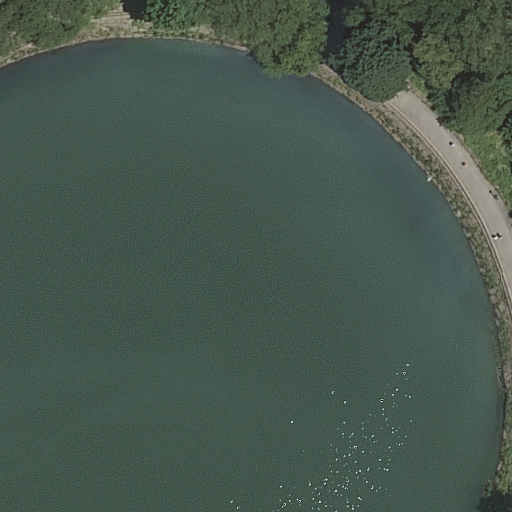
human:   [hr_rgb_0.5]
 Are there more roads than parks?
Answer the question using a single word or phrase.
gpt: no

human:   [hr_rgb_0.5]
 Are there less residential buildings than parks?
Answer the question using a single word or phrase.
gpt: yes

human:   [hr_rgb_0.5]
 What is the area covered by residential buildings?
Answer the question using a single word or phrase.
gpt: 0m2

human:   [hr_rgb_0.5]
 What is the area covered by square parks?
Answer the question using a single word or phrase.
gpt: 0m2

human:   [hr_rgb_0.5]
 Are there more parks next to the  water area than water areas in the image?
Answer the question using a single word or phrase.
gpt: no

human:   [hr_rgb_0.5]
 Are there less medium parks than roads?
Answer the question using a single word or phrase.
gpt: yes

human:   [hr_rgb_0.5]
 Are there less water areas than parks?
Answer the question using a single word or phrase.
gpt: no

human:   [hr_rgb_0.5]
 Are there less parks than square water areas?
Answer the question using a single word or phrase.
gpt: no

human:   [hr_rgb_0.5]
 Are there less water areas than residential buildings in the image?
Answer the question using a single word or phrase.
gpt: no

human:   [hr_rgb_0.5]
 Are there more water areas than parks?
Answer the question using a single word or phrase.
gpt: no

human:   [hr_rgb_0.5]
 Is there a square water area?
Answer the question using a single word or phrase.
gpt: no

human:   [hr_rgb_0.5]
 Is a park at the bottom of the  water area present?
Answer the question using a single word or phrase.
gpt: no

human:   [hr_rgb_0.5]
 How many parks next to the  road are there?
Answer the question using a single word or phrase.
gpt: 1

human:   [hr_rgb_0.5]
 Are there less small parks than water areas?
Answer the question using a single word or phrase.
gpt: yes

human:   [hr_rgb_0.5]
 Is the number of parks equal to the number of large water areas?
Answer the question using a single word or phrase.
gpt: yes

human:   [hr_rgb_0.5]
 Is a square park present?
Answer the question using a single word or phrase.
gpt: no

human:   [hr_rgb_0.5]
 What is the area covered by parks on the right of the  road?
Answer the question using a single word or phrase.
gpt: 10631m2

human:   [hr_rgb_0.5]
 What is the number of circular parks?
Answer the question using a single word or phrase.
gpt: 0

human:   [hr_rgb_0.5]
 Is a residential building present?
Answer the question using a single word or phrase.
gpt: no

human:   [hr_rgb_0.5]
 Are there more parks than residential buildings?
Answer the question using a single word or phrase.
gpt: yes

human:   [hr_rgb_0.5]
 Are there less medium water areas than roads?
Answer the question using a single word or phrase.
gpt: yes

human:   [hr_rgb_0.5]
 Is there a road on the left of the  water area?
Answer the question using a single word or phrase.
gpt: no

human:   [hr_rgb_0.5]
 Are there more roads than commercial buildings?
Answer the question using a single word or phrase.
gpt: yes

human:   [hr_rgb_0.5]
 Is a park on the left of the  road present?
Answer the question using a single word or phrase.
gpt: no

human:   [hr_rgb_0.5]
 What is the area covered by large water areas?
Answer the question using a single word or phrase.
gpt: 8473m2

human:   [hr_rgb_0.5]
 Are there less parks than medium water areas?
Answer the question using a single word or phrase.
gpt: no

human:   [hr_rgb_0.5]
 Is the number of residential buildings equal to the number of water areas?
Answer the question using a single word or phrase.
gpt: no

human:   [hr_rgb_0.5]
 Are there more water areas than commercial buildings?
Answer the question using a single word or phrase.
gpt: yes

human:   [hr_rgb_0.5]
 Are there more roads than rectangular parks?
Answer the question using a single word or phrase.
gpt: no

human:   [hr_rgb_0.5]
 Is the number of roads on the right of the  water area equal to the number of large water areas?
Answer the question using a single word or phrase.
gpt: no

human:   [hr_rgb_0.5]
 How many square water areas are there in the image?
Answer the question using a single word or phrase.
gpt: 0

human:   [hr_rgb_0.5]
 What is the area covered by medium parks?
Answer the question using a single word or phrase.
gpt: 0m2

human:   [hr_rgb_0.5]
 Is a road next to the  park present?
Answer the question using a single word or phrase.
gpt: yes

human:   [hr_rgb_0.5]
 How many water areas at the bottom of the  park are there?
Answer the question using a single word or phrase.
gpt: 1

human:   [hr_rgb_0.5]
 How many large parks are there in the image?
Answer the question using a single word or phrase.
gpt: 1

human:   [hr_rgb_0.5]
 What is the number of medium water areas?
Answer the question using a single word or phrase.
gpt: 0